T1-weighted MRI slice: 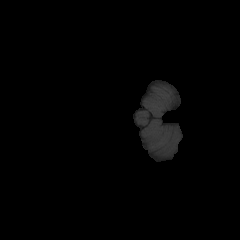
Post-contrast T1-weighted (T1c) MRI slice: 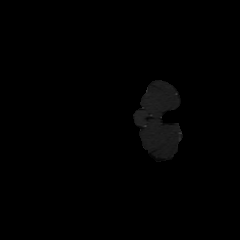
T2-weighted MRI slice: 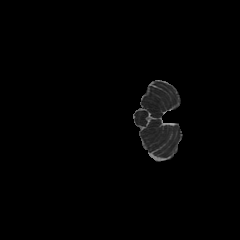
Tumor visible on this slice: no